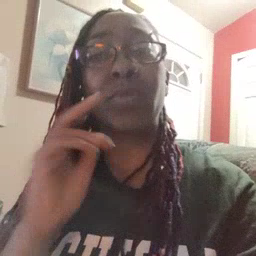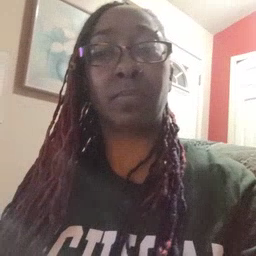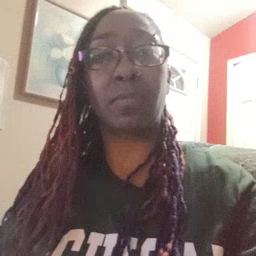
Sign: kiss